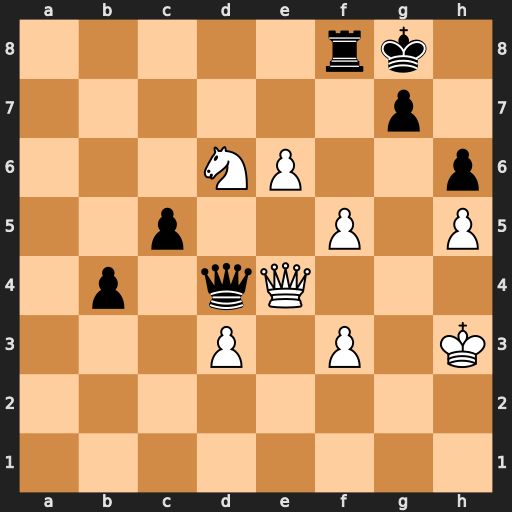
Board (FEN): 5rk1/6p1/3NP2p/2p2P1P/1p1qQ3/3P1P1K/8/8
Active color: w
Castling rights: -
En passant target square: -
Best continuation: Qxd4 cxd4 e7 Ra8 f6